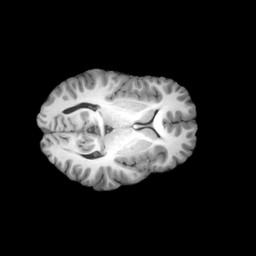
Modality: T1w
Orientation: axial